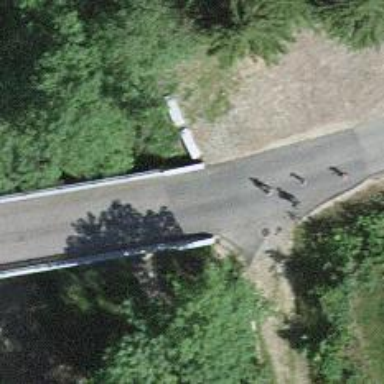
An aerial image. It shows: Unclassified road with asphalt surface is on bridge.